Field crop: maize
Growth stage: 2
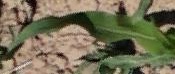
Species: maize